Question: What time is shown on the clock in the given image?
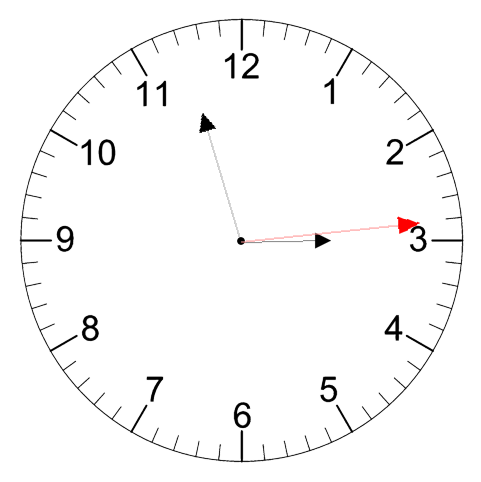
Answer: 02:57:14